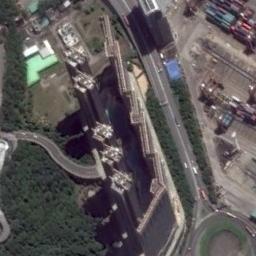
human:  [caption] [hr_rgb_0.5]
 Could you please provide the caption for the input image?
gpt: There are several tall buildings and lawns and several roads and many trees in a commercial area .

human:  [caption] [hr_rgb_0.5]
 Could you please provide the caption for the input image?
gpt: The commercial area is consist of many tall buildings next to the trees .

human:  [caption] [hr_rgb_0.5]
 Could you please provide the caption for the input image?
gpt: A commercial area with lots of high-rise buildings is next to the forest .

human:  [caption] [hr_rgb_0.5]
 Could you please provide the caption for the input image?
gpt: There is a white building on the top left .

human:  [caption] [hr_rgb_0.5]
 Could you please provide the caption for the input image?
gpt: There are a several buildings beside a green forest on a commercial area .